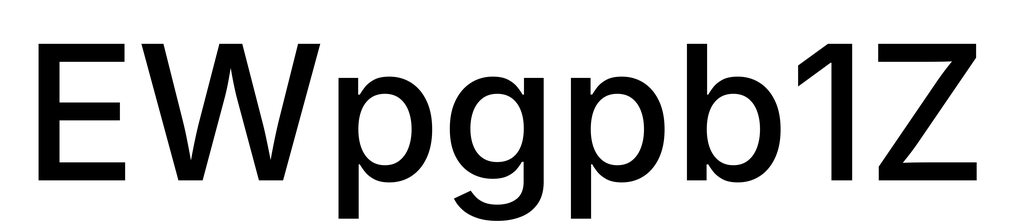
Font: Inter_Medium